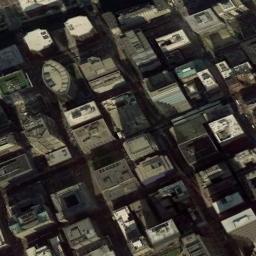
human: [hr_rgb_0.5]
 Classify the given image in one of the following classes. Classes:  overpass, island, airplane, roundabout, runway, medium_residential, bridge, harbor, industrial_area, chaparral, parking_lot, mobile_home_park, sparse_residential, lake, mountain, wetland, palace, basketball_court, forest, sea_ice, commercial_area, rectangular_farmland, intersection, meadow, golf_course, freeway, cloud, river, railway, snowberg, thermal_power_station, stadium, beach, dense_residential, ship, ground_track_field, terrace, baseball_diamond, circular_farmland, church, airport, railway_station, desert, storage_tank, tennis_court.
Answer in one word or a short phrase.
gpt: commercial_area